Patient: sex F, age 65
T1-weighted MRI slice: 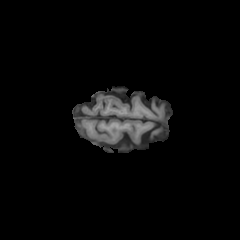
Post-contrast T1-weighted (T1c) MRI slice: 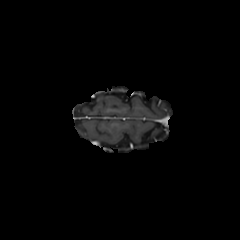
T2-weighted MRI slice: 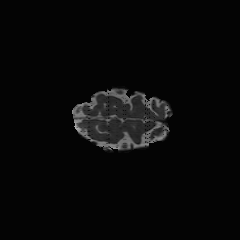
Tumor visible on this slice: no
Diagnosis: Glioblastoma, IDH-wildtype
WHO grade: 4